Question: I'm wondering how you add multiple instances of views with content - to a UIScrollView. A bit like any app with data (e.g. Facebook).
Here is an example of the process i want to achieve below that explains better than what I can write in words:

Here is the general idea of my array containing data:
'''
e.g. Array *data
{
[0] = contains my first instance of data i want in scroll view
[1] = contains my second instance of data i want in my custom view
}
'''
The data I have in the Array is local containing all the values I need already.
How are you able to achieve this? Is there any examples/tutorials i could potentially follow on this process.
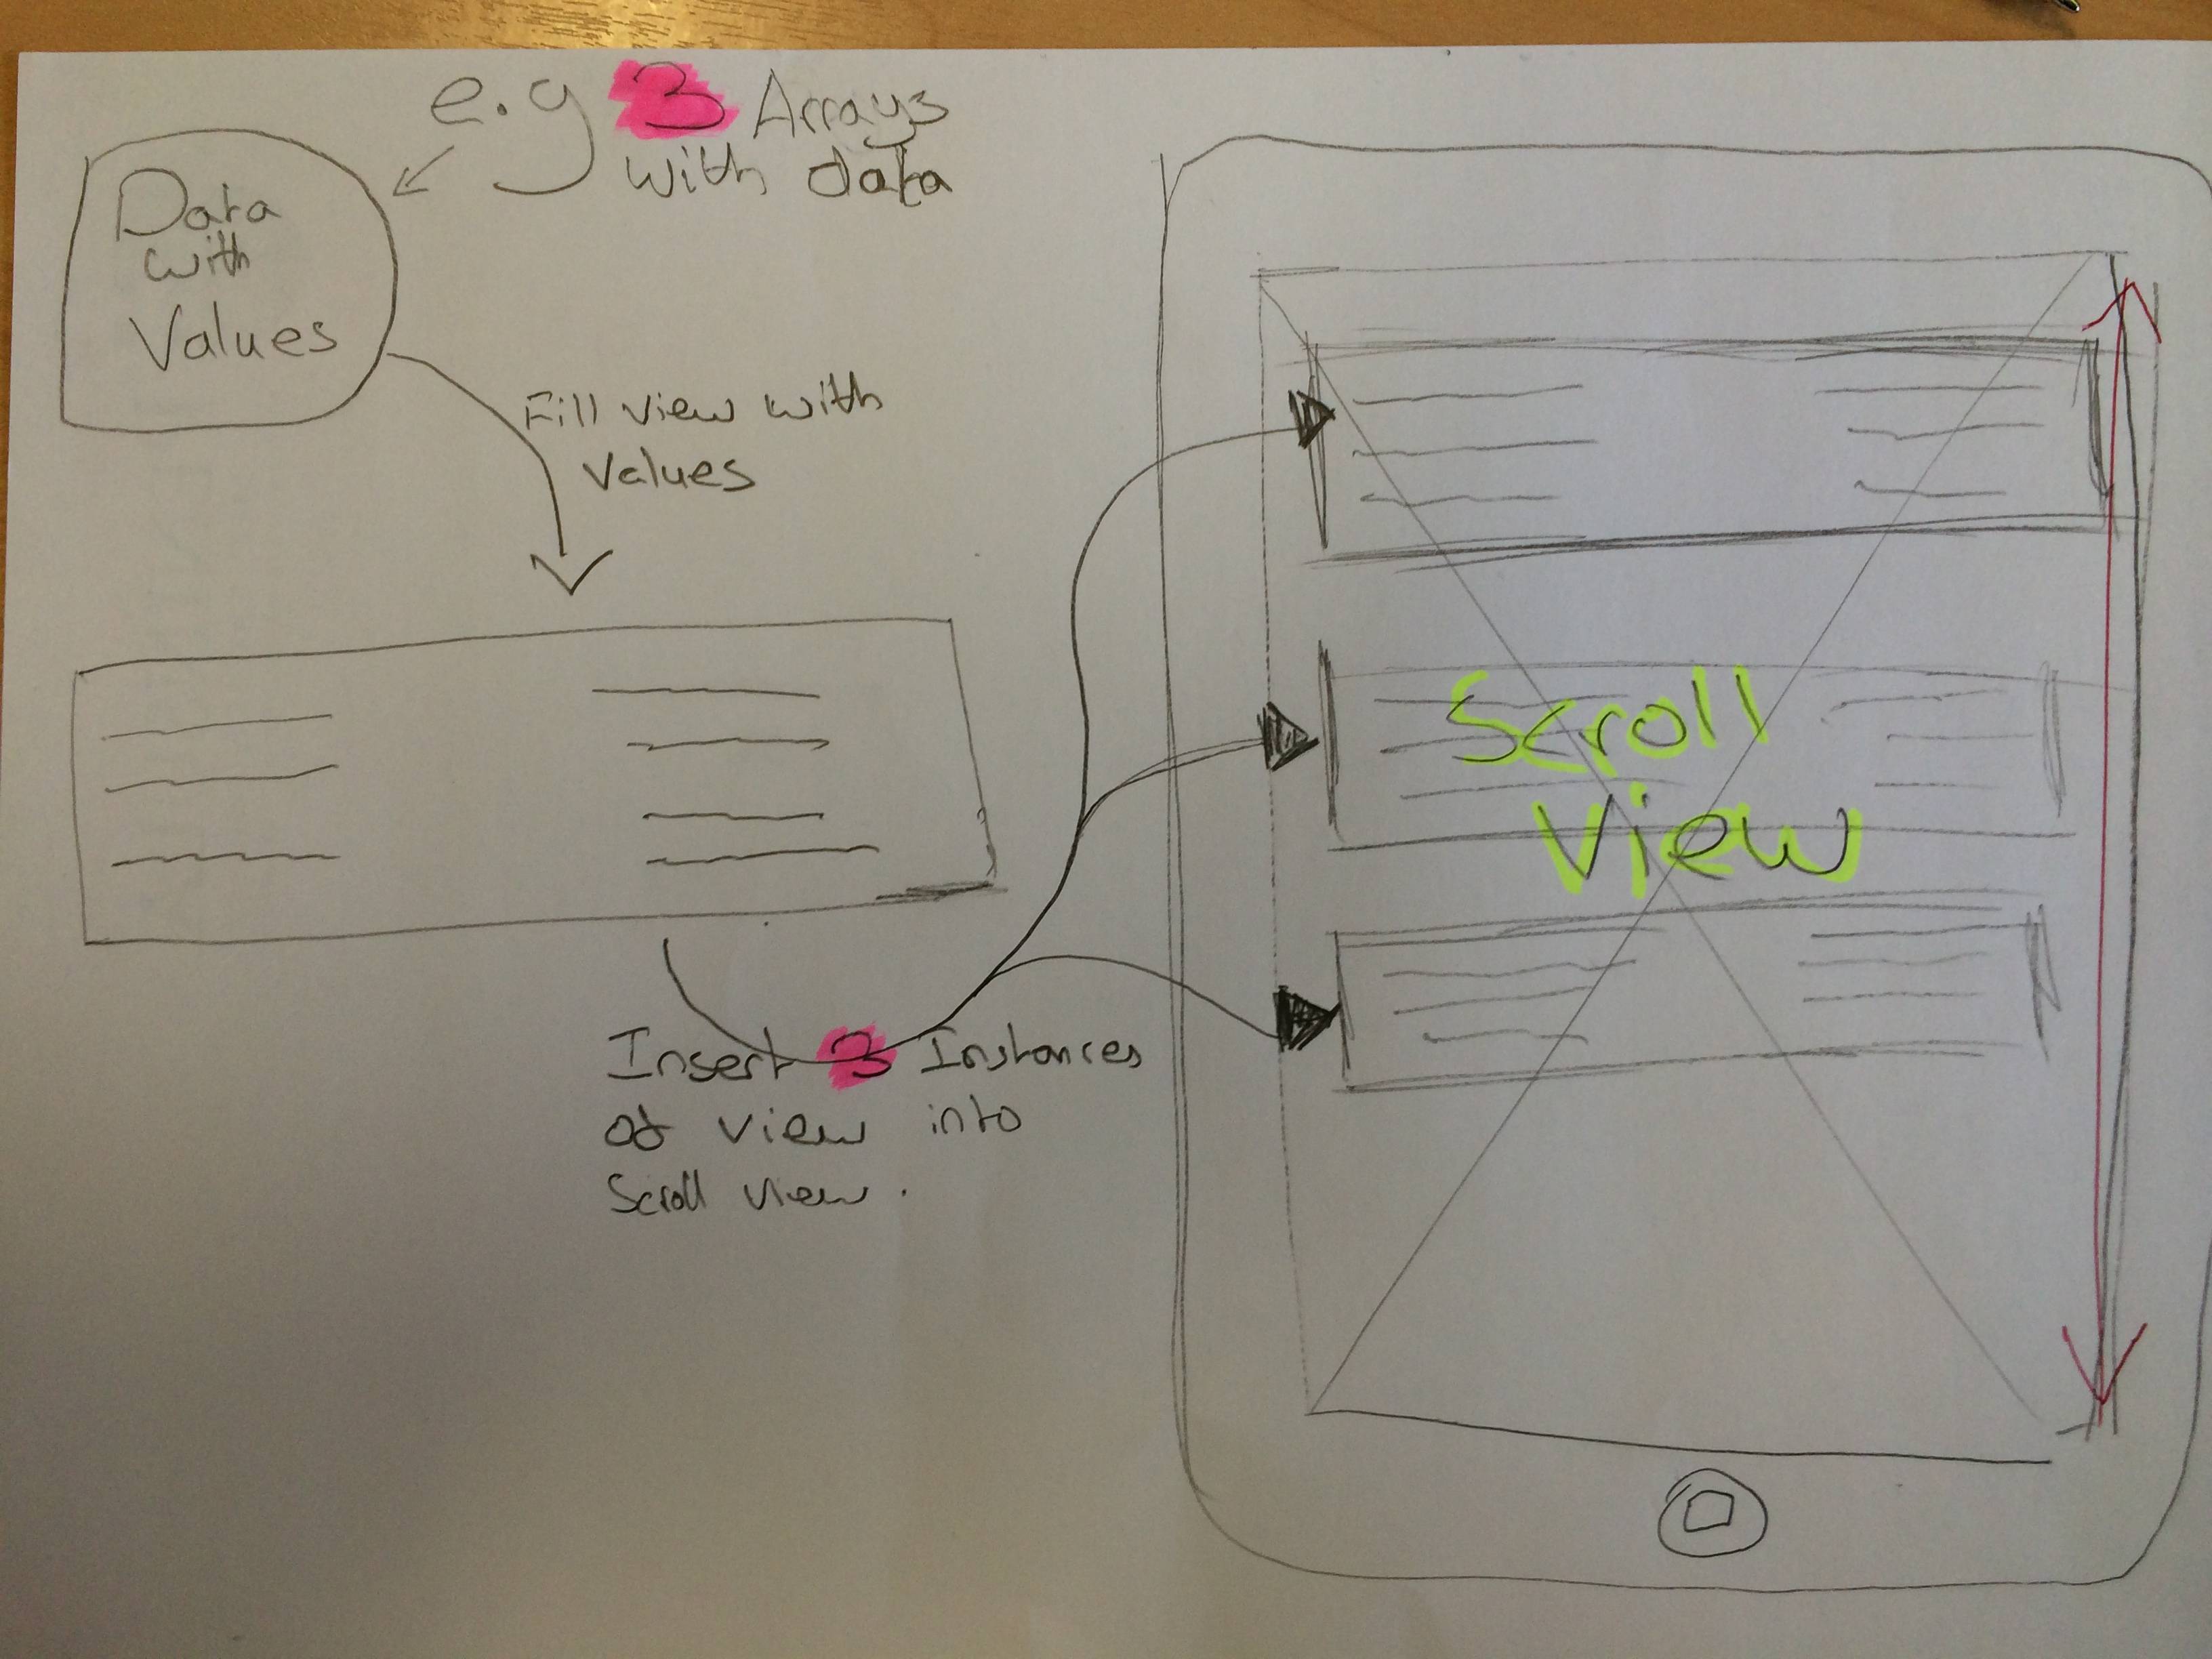
Answer: Using a custom UITableView - <URL> .